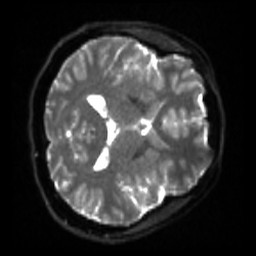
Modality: sbref
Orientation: axial
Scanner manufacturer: siemens
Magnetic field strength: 3 T
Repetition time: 4 s
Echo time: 0.0594 s